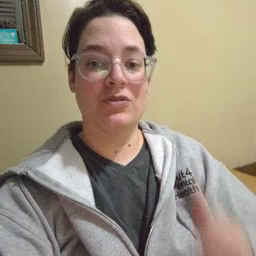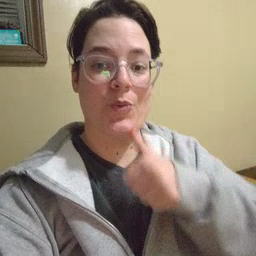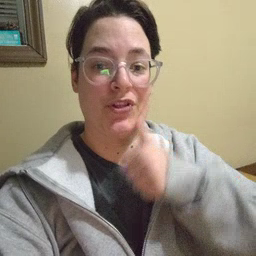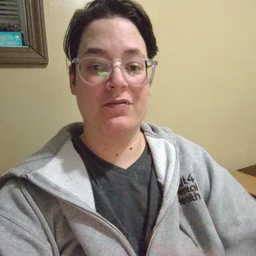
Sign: girl